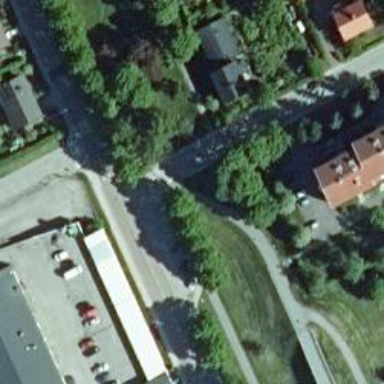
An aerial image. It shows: Asphalt cycleway.